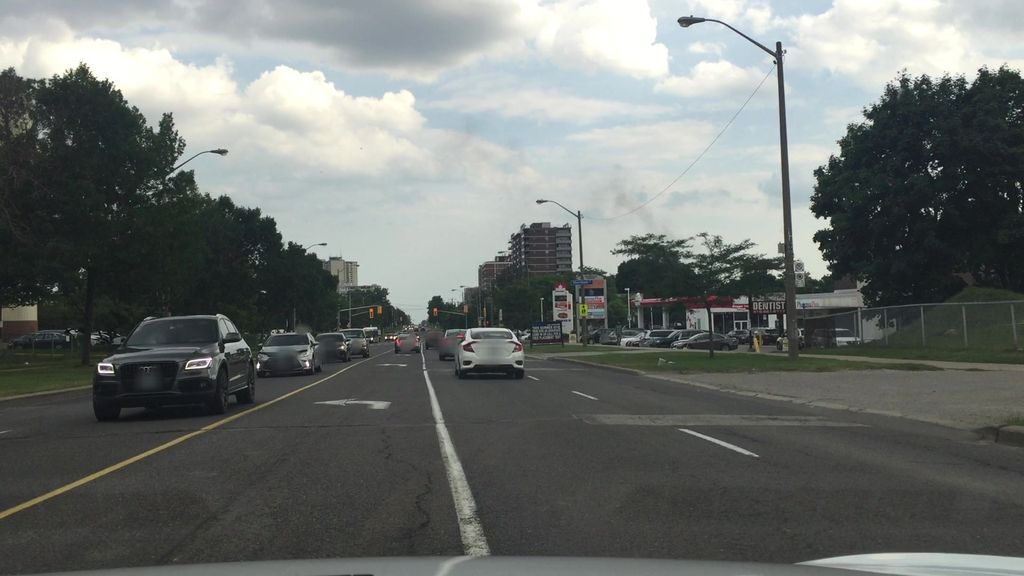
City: toronto